Question: Just getting started in Excel and I was working with a database extract where I need to count values only if items in another column are unique.
So- below is my starting point:
=SUMPRODUCT(COUNTIF(C3:C94735,{"Sharable Content Object Reference Model 1.2","Authored SCORM/AICC content","Authored External Web Content"}))
what i'd like to figure out is the syntax to do something like this-
=sumproduct (Countif range1 criteria..., where range2 criteria="is unique value")
Am I getting this right? The syntax is a bit confusing, and I'm not sure I've chosen the right functions for the task.

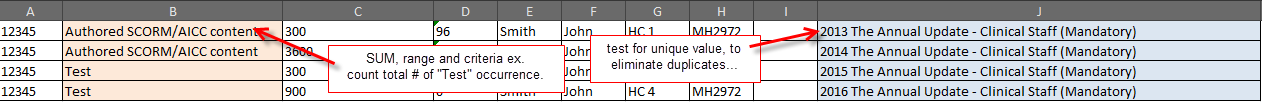
Answer: I just had to solve this same problem a week ago.
This method works even when you can't always sort on the grouping column (J in your case). If you can keep the data sorted, @MikeD 's solution will scale better.
Firstly, do you know the FREQUENCY trick for counting unique numbers? FREQUENCY is designed to create histograms. It takes two arrays, 'data' and 'bins'. It sorts 'bins', then creates an output array that's one longer than 'bins'. Then it takes each value in 'data' and determines which bin it belongs in, incrementing the output array accordingly. It returns the array. Here's the important part: If a value appears in 'bins' more than once, any 'data' value meant for that bin goes in the first occurrence. The trick is to use the same array for both 'data' and 'bins'. Think it through, and you'll see that there's one non-zero value in the output for each unique in the input. Note that it only counts numbers.
In short, I use this:
'''
=SUM(SIGN(FREQUENCY(<array>,<array>)))
'''
to count unique numeric values in '<array>'
From this, we just need to construct arrays containing numbers where appropriate and text elsewhere.
In the example below, I'm counting unique days when the color is red and the fruit is citrus:

This is my conditional array, returning 1 or true for the rows I'm interested in:
'''
($A$2:$A$10="red")*ISNUMBER(MATCH($B$2:$B$10,{"orange","grapefruit","lemon","lime"},0))
'''
Note that this requires 'ctrl-shift-enter' to be used as an array formula.
Since the value I'm grouping by for uniqueness is text (as is yours), I need to convert it to numeric. I use:
'''
MATCH($C$2:$C$10,$C$2:$C$10,0)
'''
Note that this also requires 'ctrl-shift-enter'
So, this is the array of numeric values within which I'm looking for uniqueness:
'''
IF(($A$2:$A$10="red")*ISNUMBER(MATCH($B$2:$B$10,{"orange","grapefruit","lemon","lime"},0)),MATCH($C$2:$C$10,$C$2:$C$10,0),"")
'''
Now I plug that into my uniqueness counter:
'''
=SUM(SIGN(FREQUENCY(<array>,<array>)))
'''
to get:
'''
=SUM(SIGN(FREQUENCY(
IF(($A$2:$A$10="red")*ISNUMBER(MATCH($B$2:$B$10,{"orange","grapefruit","lemon","lime"},0)),MATCH($C$2:$C$10,$C$2:$C$10,0),""),
IF(($A$2:$A$10="red")*ISNUMBER(MATCH($B$2:$B$10,{"orange","grapefruit","lemon","lime"},0)),MATCH($C$2:$C$10,$C$2:$C$10,0),"")
)))
'''
Again, this must be entered as an array formula using 'ctrl-shift-enter'. Replacing SUM with SUMPRODUCT will not cut it.
In your example, you'd use something like:
'''
=SUM(SIGN(FREQUENCY(
IF(ISNUMBER(MATCH($C$3:$C$94735,{"Sharable Content Object Reference Model 1.2","Authored SCORM/AICC content","Authored External Web Content"},0)),MATCH($J$3:$J$94735,$J$3:$J$94735,0),""),
IF(ISNUMBER(MATCH($C$3:$C$94735,{"Sharable Content Object Reference Model 1.2","Authored SCORM/AICC content","Authored External Web Content"},0)),MATCH($J$3:$J$94735,$J$3:$J$94735,0),"")
)))
'''
I'll note, though, that scaling might be a problem on data sets as large as yours. I tested it on larger data sets, and it was fairly fast on the order of 10k rows, but really slow on the order of 100k rows, such as yours. The internal arrays are plenty fast, but the FREQUENCY function slows down. I'm not sure, but I'd guess it's between O(n log n) and O(n^2) depending on how the sort is implemented.
Maybe this doesn't matter - none of this is volatile, so it'll just need to calculate once upon refreshing the data. If the column data is changing, though, this could be painful.